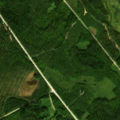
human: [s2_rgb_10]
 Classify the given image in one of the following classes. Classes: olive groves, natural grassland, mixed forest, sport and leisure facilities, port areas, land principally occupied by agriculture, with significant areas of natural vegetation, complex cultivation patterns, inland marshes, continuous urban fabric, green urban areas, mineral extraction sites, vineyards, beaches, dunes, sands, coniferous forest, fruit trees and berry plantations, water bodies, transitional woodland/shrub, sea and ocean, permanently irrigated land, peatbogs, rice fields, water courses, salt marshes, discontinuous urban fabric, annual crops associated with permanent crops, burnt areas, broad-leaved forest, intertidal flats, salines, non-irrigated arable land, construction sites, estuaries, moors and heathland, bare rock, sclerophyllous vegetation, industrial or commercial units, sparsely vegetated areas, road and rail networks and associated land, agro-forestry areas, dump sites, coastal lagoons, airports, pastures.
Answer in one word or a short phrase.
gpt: coniferous forest, mixed forest, transitional woodland/shrub